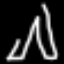
Label: pants